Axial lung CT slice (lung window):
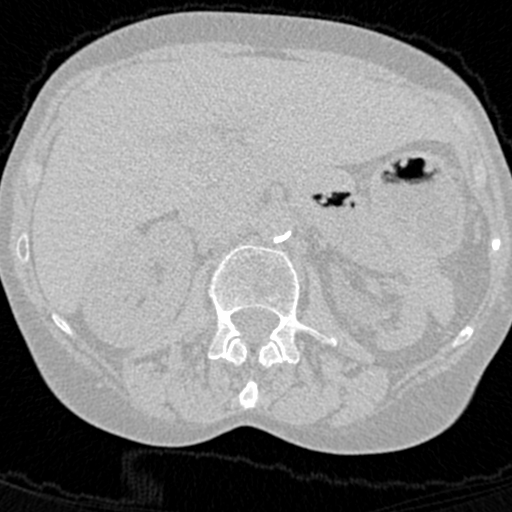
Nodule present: no